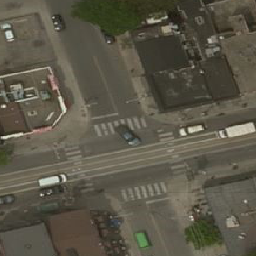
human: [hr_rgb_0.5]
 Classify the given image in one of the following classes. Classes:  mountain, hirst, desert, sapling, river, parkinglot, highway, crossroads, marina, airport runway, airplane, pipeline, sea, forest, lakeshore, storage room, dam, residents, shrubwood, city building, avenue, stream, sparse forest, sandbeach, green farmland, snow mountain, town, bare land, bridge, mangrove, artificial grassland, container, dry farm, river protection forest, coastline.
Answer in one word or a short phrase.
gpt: crossroads